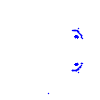
Particle: kaon